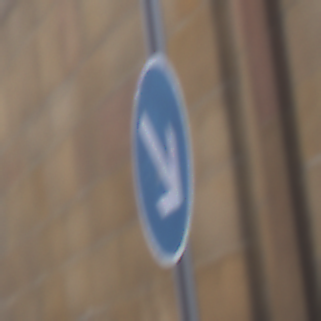
Verkehrszeichen: VorgeschriebeneVorbeifahrtRechts
Umgebung: Outdoor, Urban
Tageszeit: Midday
Wetter: Overcast
Licht: Natural
Jahreszeit: NotSpecified
Kontrast: LowContrast